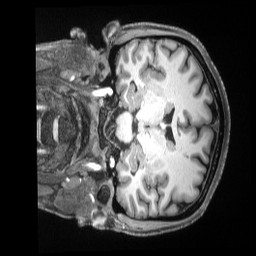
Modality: T1w
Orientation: coronal
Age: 44
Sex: female
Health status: ill
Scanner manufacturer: siemens
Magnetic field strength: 3 T
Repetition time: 2.5 s
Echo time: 0.00181 s